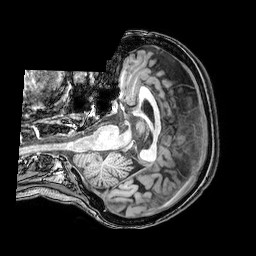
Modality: T1w
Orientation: axial
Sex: female
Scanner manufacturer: philips
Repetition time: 0.008086 s
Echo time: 0.0037 s